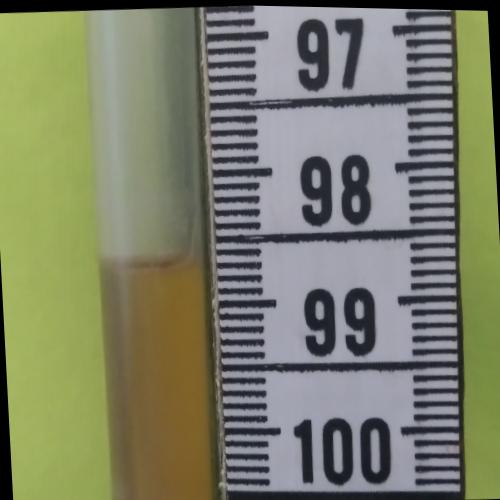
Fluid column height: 98.7 cm